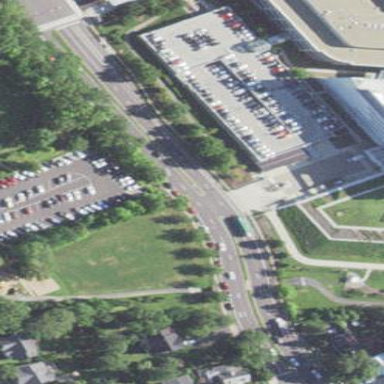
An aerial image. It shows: Multi-storey parking building.